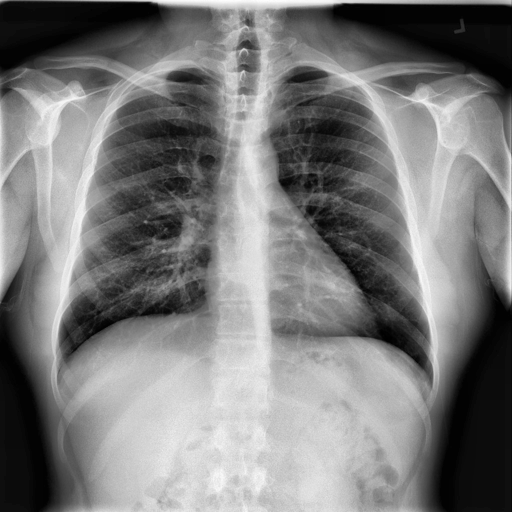
Finding: NORMAL